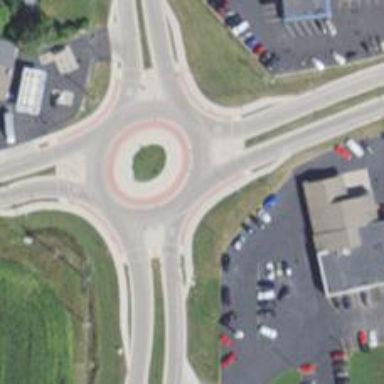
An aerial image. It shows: Primary highway intersecting roundabout.